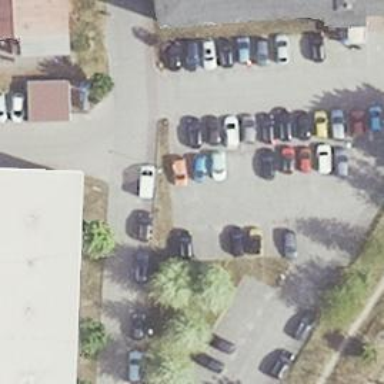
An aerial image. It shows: Road serving as parking aisle.